Question: I need to get addressbook all phone labels.
I mean, not phone labels for all existing contacts, but all phone labels list(when you touch phone label in Contacts app there is a list of labels).

Is it possible?
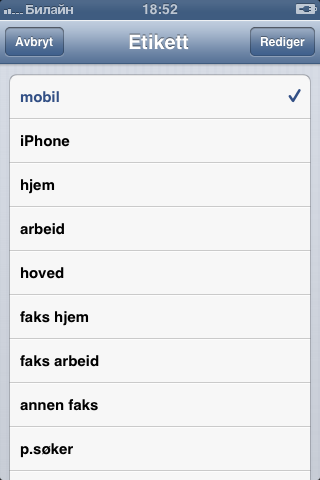
Answer: You can create your own labels on demand for individual ABPerson records. There is no central place where iOS keeps a list of all the standard labels. Here's my list of the iOS constants (I might have missed some) that are mapped to strings via 'ABAddressBookCopyLocalizedLabel':
'''
kABPersonPhoneMobileLabel
kABPersonPhoneIPhoneLabel
kABPersonPhoneMainLabel
kABPersonPhoneHomeFAXLabel
kABPersonPhoneWorkFAXLabel
kABPersonPhonePagerLabel
kABWorkLabel
kABHomeLabel
kABOtherLabel
'''
Any label that you add yourself will not be localized by iOS, it will appear verbatim regardless of locale setting.